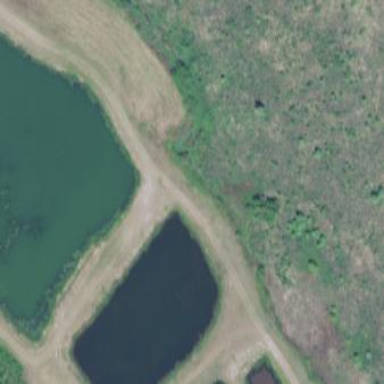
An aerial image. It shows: Pond surrounded by natural water.